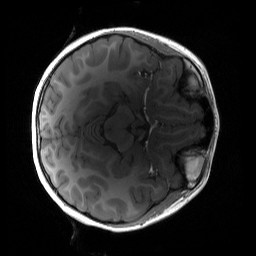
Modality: T1w
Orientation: axial
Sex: female
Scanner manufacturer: siemens
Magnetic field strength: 3 T
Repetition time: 1.9 s
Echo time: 0.00243 s